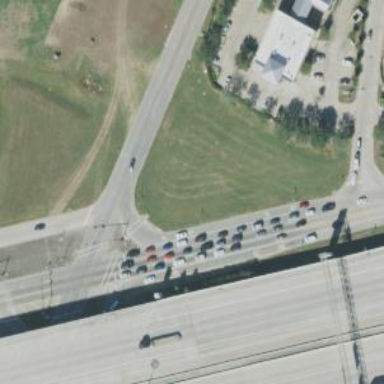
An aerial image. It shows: Trunk link highway.